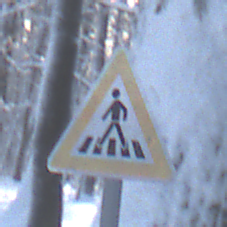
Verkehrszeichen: FussgaengerueberwegRechts
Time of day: MorningAfternoon
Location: Outdoor (Nature)
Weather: Clear
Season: Winter
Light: Natural